Aerial crown-view tile of a tropical tree (Barro Colorado Island, Panama), acquired 20241216:
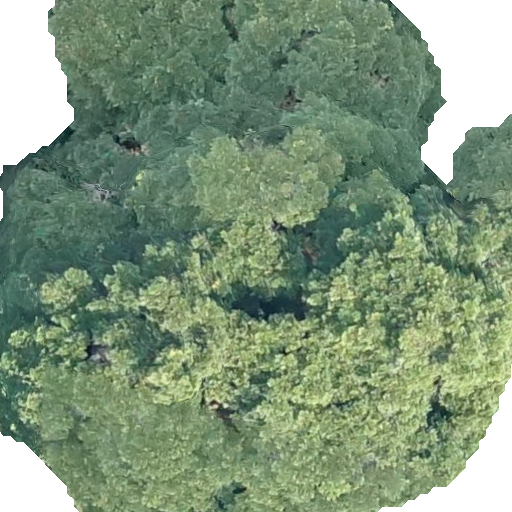
Species: Terminalia amazonia
GBIF accepted scientific name: Terminalia amazonica
Crown area: 388.144 m²